Field crop: maize
Growth stage: 1
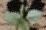
Species: datura